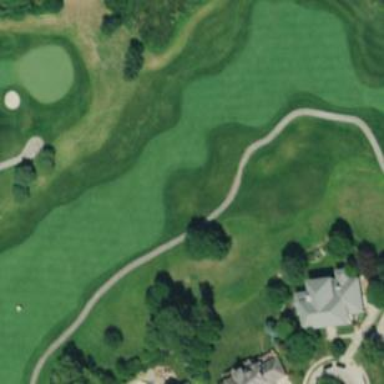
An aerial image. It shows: Grassy area designated as golf fairway.